Question: i would like to select a cell in column U (see yellow highlight) based on how many names are counted in column X + add 1 to get the right row.
To illustrate, the highlighted yellow cell.
Thank you.

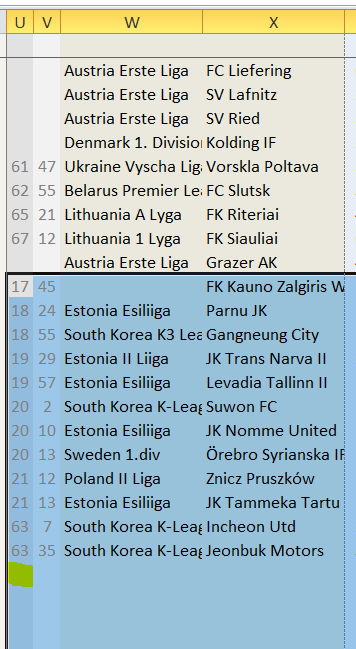
Answer: Try the next code, please:
'''
Sub testLastCell()
Dim sh As Worksheet, lastEmptyRow As Long, rngEmptyW As Range, rngEmptyU As Range
Set sh = ActiveSheet
lastEmptyRow = sh.Range("X" & Rows.Count).End(xlUp).row
Set rngEmptyW = sh.Range("W" & lastEmptyRow)
rngEmptyW.Interior.Color = RGB(225, 0, 0)
rngEmptyW.Select
Set rngEmptyU = sh.Range("U" & lastEmptyRow)
rngEmptyU.Interior.Color = RGB(0, 0, 225)
End Sub
'''
The above code will color the interior of the last empty cell in red and select it...